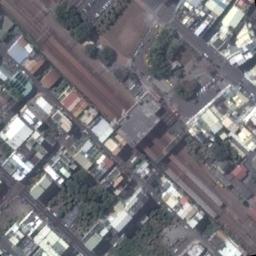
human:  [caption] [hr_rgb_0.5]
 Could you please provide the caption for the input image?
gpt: The railway station is next to some buildings and trees .

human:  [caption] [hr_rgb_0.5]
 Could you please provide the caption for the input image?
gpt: Many buildings of different shapes are beside the railway station .

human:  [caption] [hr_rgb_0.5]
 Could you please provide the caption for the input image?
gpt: There is a railway station in the city .

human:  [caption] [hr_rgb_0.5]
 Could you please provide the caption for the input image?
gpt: The railway station has some railways and a building and lots of other buildings are next to the railway station .

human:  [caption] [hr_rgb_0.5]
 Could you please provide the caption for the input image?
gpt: There are some buildings and green trees around the railway station .